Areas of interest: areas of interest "Building 5, Area D, Zhonglin Building Materials City"
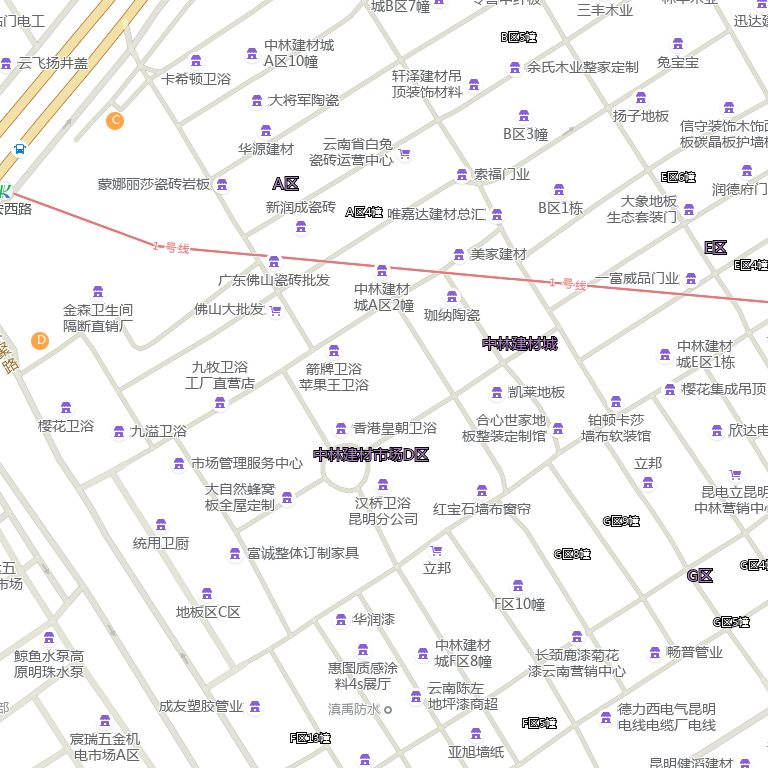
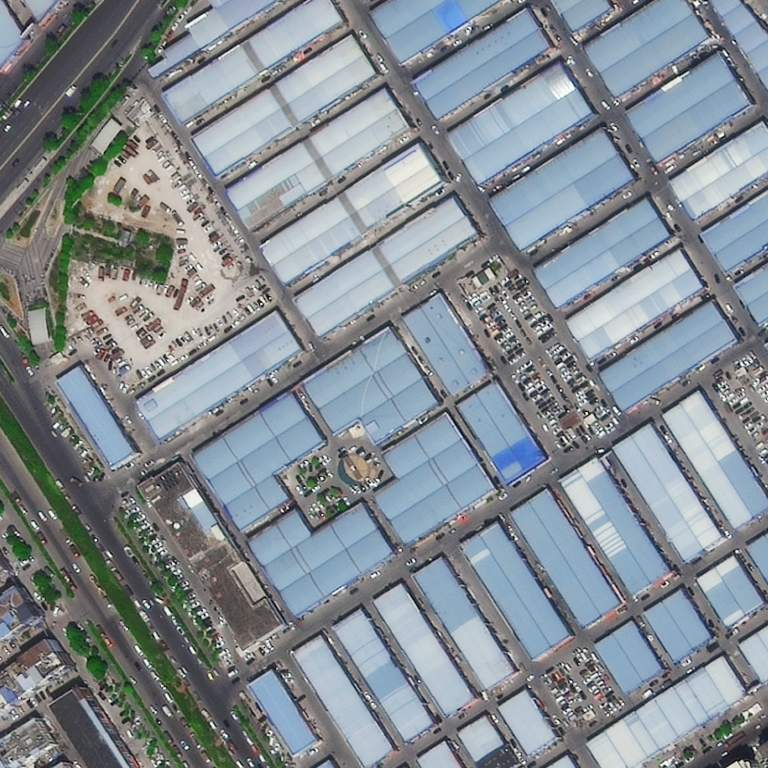